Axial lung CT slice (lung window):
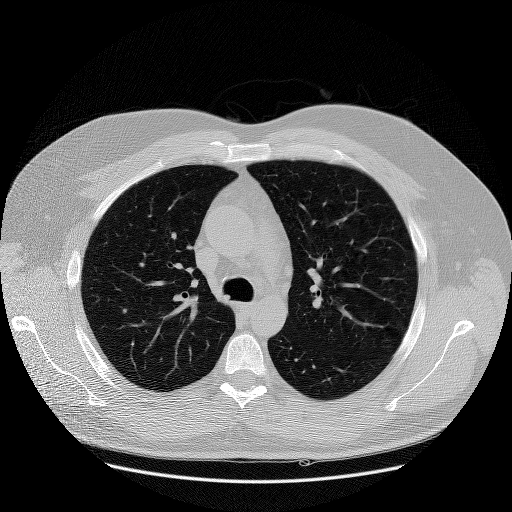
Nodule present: no